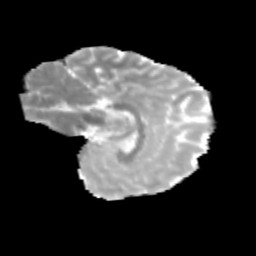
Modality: MD
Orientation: sagittal
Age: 13
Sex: female
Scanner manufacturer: siemens
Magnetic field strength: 3 T
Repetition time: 3.8 s
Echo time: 0.07 s